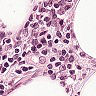
Metastatic tissue present: no